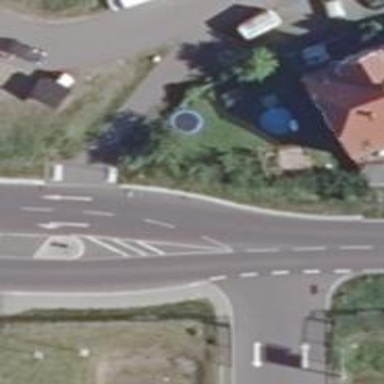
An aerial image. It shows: Secondary road with asphalt surface.